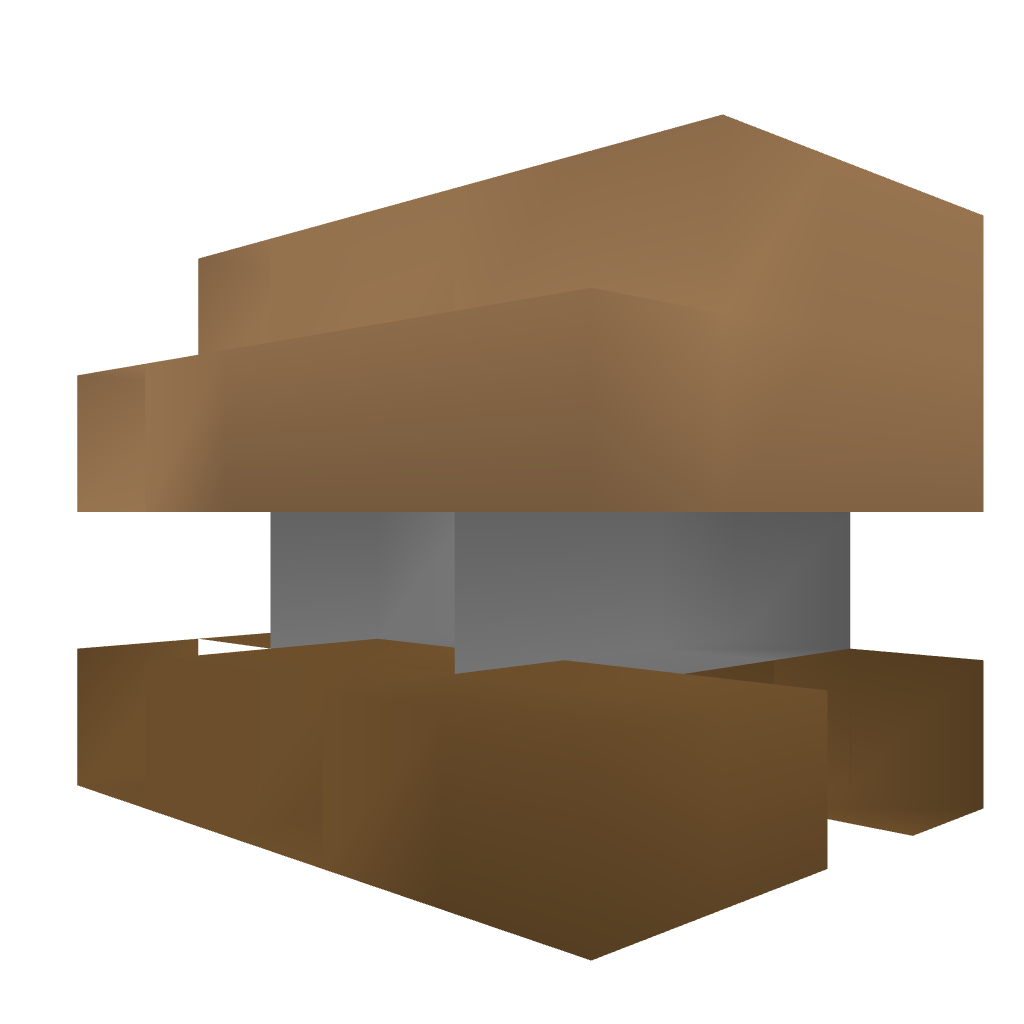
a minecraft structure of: Working Piano bad low quality